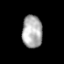
Tissue: prostate
Cell type: Epithelial cells
Senescence score: 0.361
Nuclear area (px): 642
Mean DAPI intensity: 173.132